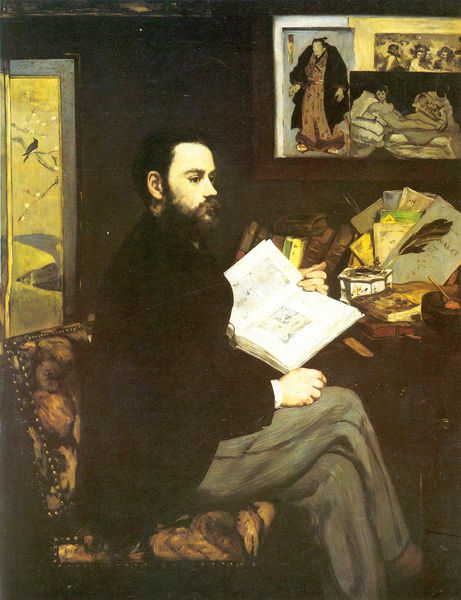
Titel: Portrait d'Émile Zola
Künstler: Édouard Manet
Standort: Paris
Institution: Musée d'Orsay
Schlagwörter: akt, dunkel, feder, gemälde, hand, mann, schatten, vogel, weiß, gelb, impressionismus, landschaft, sitzen, zola, bunt, fenster, finger, grau, hell, hintergrund, licht, nase, ohr, profil, schwarz, skizze, stirn, stuhl, tisch, tür, zeichnung, zimmer, ausblick, blick, hochformat, malerei, muster, rock, anzug, bart, hose, jacke, wand, rahmen, schüssel, vollbart, ärmel, bild, bildnis, hände, portrait, porträt, öl, ast, hügel, interieur, sessel, sitzend, arbeit, beine, holzschnitt, japan, arbeitszimmer, bilder, bücher, papier, papiere, schreibtisch, moderne, fluß, erhaben, bezug, polster, monet, pfeife, dichter, lesen, sitzt, atelier, goya, maler, manet, paravan, streifen, edouard manet, nachdenklich, japanisch, nieten, selbstporträt, collage, eingang, philosoph, buch, denken, dose, gefäss, porzellan, künstler, illustration, schriften, selbstbildnis, literat, literatur, manschette, fass, pinsel, betrachten, studien, ostasien, china, lesezeichen, seiten, halbprofil, portät, briefe, venus, überschlagen, olympia, bibliothek, leser, sammlung, gelehrter, tintenfass, büro, skizzenbuch, sammler, kästchen, zeichner, hefte, überkreuzt, intellektueller, wissenschaft, schreibfeder, lektüre, zeichnungen, überlegen, zeichnend, kimono, schiftsteller, bildung, japaner, schreibutensilien, velasquez, porträt mann, schriebtisch, zeitschriften, emile zola, hosennaht, porrät, büscher, collagen, hiroshige, japonais, 19. jahrhundert, mann mit buch, sinn des lebens, noeten, ernst, konzentriert